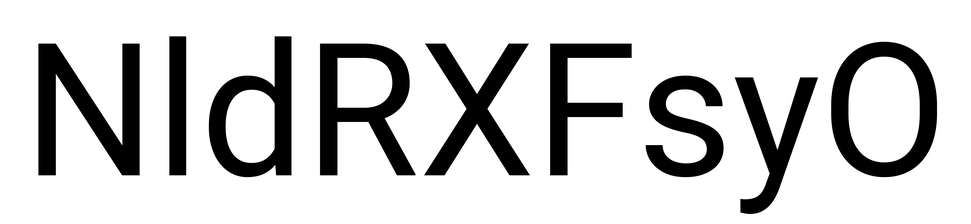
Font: Roboto_Regular